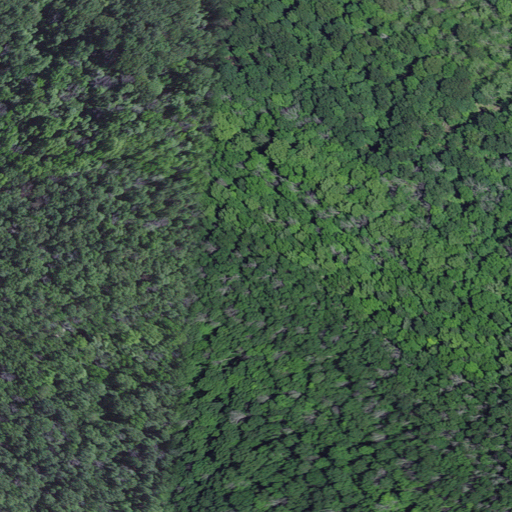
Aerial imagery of mountain in Kentucky named Hacker Smith Mountain containing deciduous forest and mixed forest